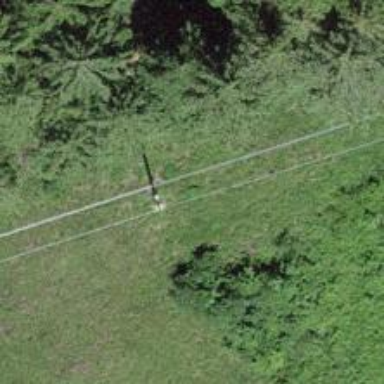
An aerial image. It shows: Power pole.